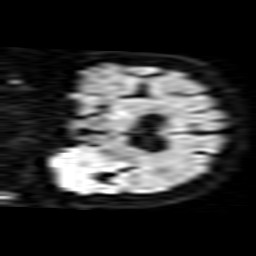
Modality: TRACE
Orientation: coronal
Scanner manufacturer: philips
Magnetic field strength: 1.5 T
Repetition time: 3.124 s
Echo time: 0.06163 s